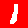
Digit: 1